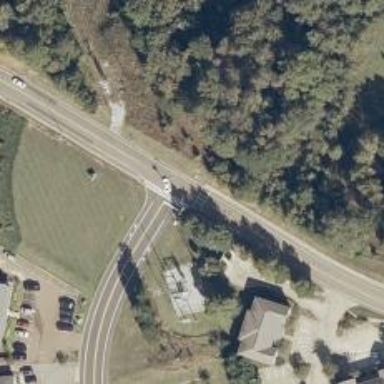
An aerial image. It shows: Marked road crossing.